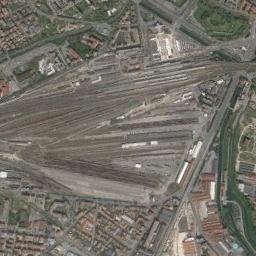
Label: railway_station